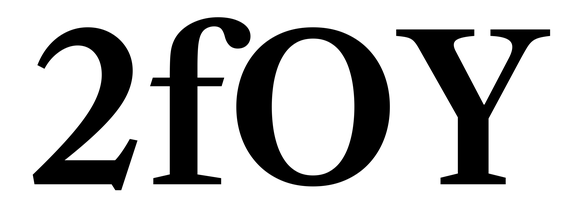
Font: LibreCaslonText_SemiBold